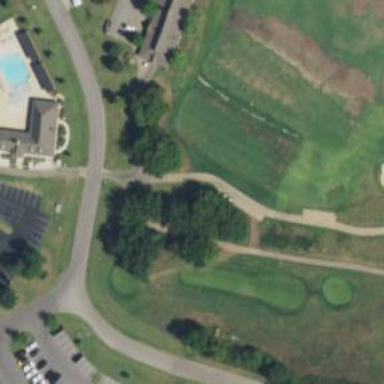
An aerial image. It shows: Path used for both walking and golf.